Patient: sex F, age 58
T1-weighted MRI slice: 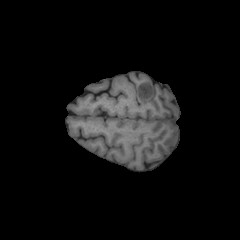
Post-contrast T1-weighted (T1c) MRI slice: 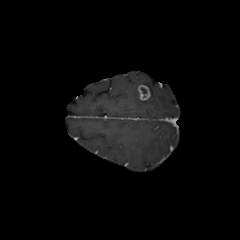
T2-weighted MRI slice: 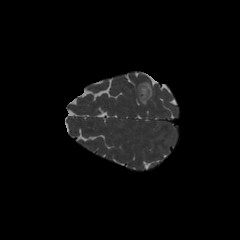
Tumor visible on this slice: yes
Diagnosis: Glioblastoma, IDH-wildtype
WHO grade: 4